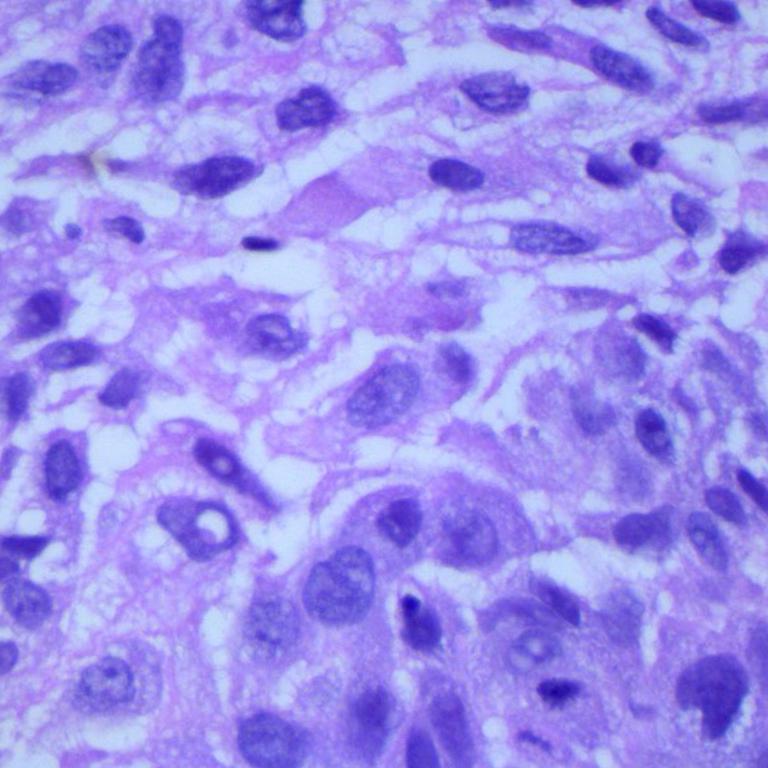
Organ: lung
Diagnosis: squamous carcinomas